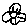
Label: flower